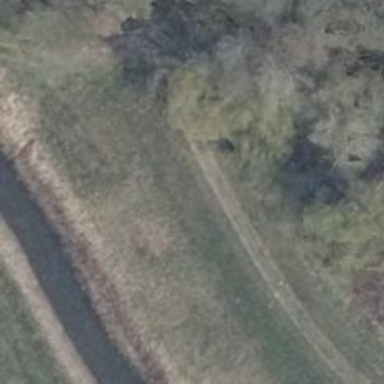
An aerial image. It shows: Path covered in grass.